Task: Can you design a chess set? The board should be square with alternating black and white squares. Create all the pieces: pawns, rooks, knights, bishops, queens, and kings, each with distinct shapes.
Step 4183:
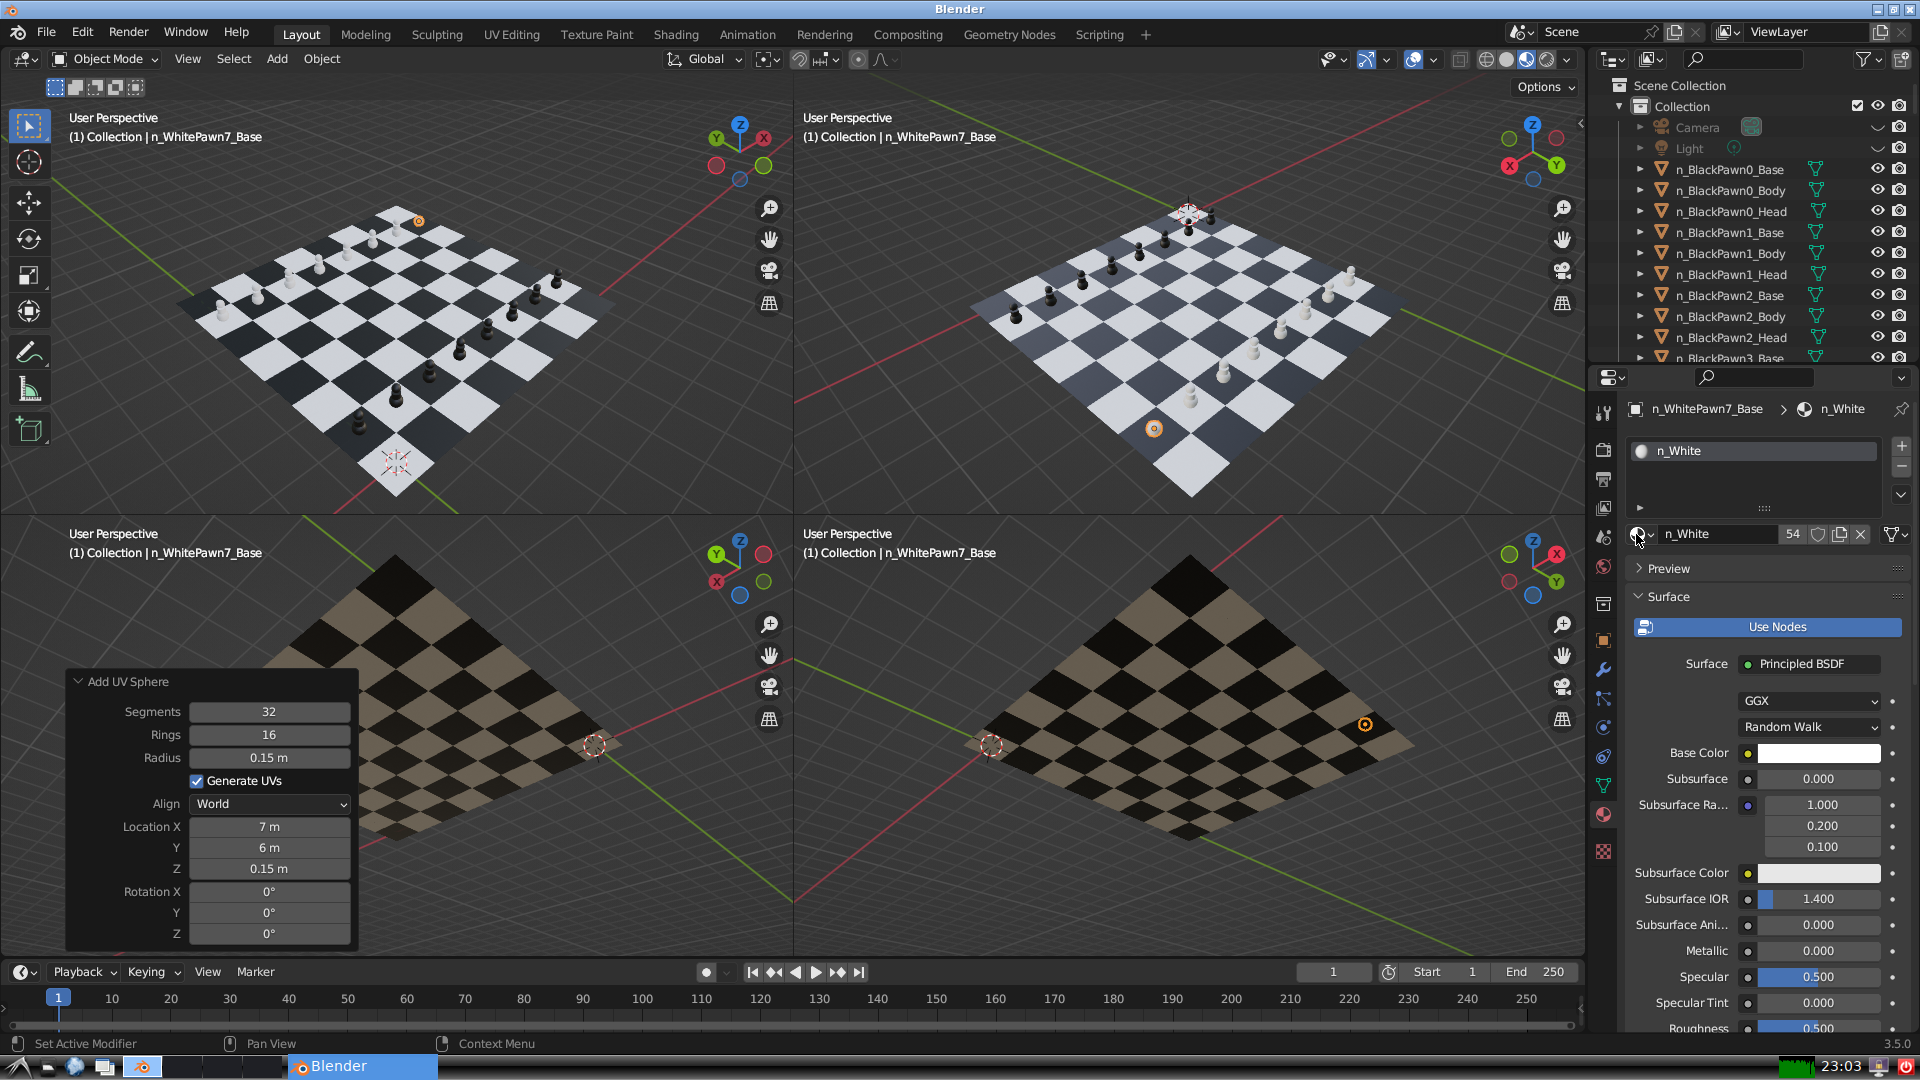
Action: {"mouse_move": [278, 58]}